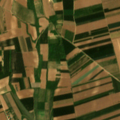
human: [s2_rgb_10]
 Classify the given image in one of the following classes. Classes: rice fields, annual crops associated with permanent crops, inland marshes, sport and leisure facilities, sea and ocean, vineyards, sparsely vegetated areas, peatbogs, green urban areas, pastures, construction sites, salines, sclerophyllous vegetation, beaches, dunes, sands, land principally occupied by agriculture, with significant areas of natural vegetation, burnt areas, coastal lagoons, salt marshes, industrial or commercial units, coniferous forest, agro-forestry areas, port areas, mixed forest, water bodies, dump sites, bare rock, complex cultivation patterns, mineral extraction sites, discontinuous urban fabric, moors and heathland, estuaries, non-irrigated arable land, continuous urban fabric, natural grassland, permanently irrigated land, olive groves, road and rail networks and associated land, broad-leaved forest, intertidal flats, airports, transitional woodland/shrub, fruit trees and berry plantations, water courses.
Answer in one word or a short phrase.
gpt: non-irrigated arable land, fruit trees and berry plantations, complex cultivation patterns, land principally occupied by agriculture, with significant areas of natural vegetation